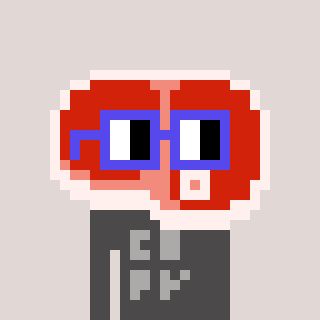
a pixel art character with square blue glasses, a steak-shaped head and a grayscale-colored body on a warm background